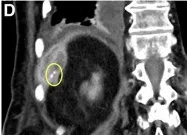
Computed tomography (CT) scan and intraoperative shot of the subhepatic abscess. (D) Subhepatic abscess in coronal section in CT scan, perforated diaphragm, right-sided pleural effusion, the lost gallstones are marked.
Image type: radiology (ct)